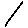
Label: line